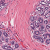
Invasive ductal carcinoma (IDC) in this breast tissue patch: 0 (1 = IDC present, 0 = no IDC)